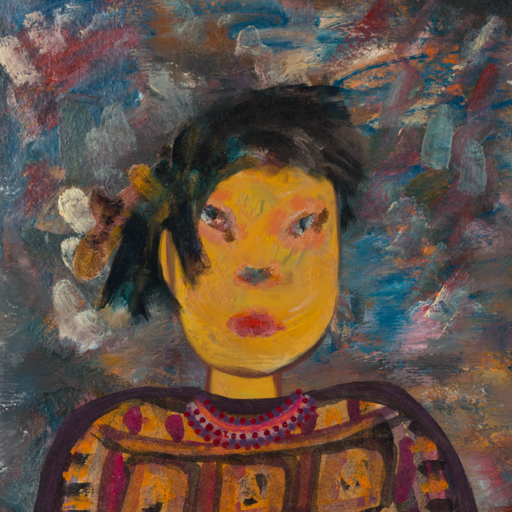
Background: Boggyland, Head And Neck Front: After_Raid, Face Front: Boggyland, Bust: Doll, Hair Front: Pipe, Head Accessory: Blank, Second Necklace: Blank, Necklace: Roy_Bahadur, Baby: Blank